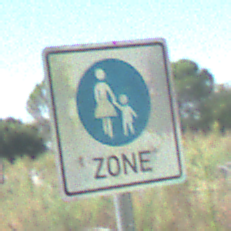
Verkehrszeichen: BeginnFussgaengerzone
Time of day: Midday
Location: Outdoor (Special)
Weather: PartlyCloudy
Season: NotSpecified
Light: Natural